Interaction volume radius: 5 \u00c5
Interaction volume height: 15 \u00c5
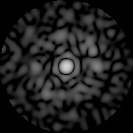
Disorder parameter: 0.8208